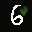
Label: 6